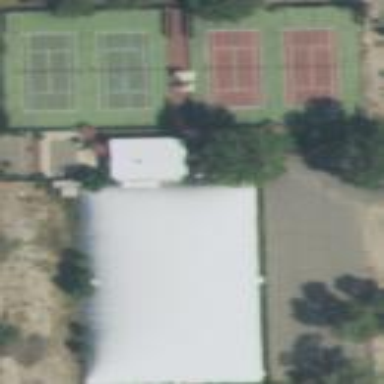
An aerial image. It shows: Tennis sports center building.